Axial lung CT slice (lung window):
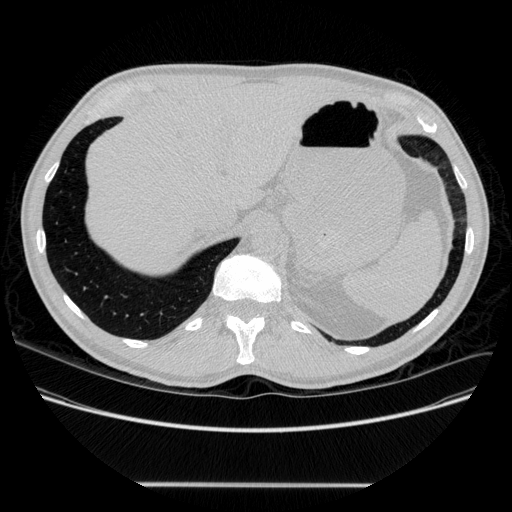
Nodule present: no